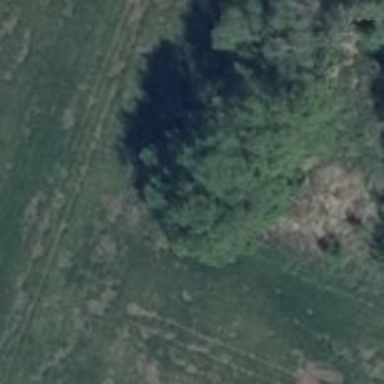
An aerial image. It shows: Hunting stand.